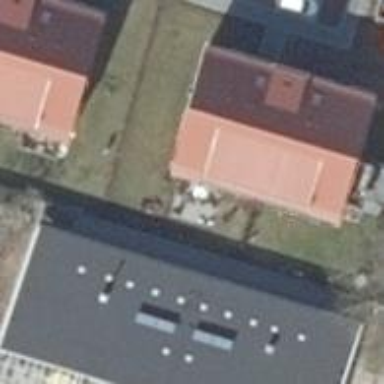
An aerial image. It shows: Beige apartments with gabled roofs covered in red roof tiles.